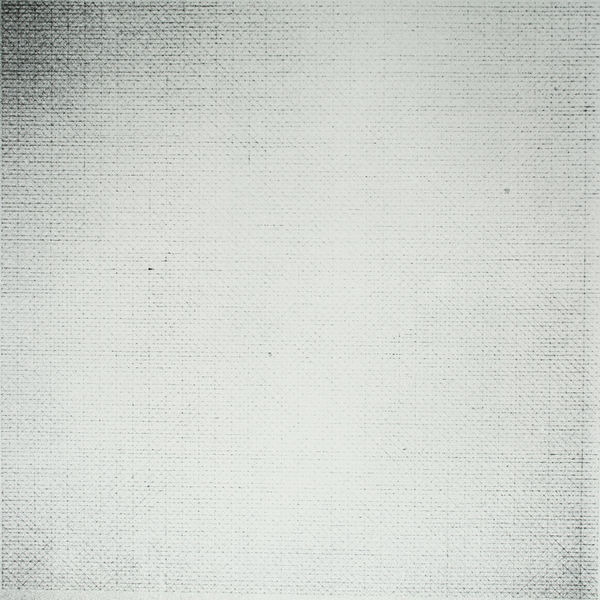
Titel: A one-inch (2.5 cm) grid covering a 36'' (90 cm) square.
Künstler: Sol Lewitt
Standort: New York
Institution: Collection Dorothy and Herbert Vogel
Schlagwörter: schatten, weiß, grob, grau, hell, licht, schwarz, stoff, papier, fläche, linien, punkte, linie, leinwand, kopie, struktur, diagonale, gewebe, lewitt, quadrat, raster, rasterung, schwrz, stuktur, leinwnad, schlechte kopie